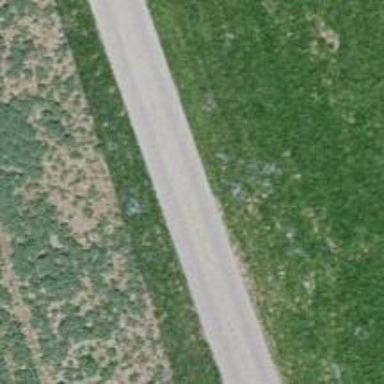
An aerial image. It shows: Unclassified road.